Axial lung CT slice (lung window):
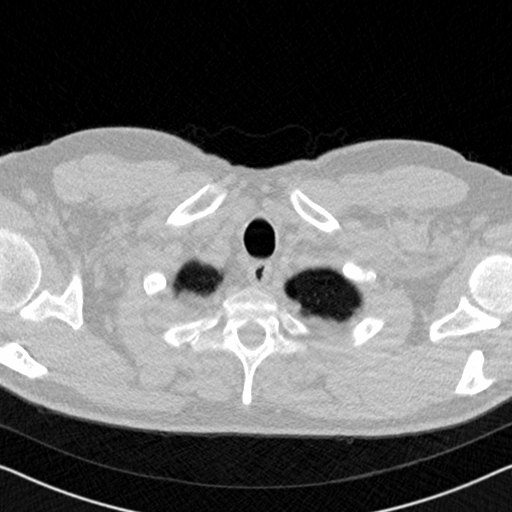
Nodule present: no